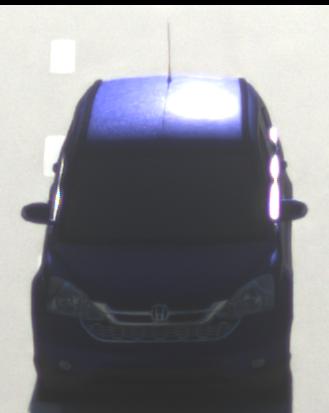
Make: Honda
Model: CR-V
Detailed model: CR-V (III) (04/10 - 10/12)
Model produced from: 2010
Model produced until: 2012
Doors: 5
Color: blue
Road condition: dry road
Daytime: sunrise or sunset
Contrast: medium contrast